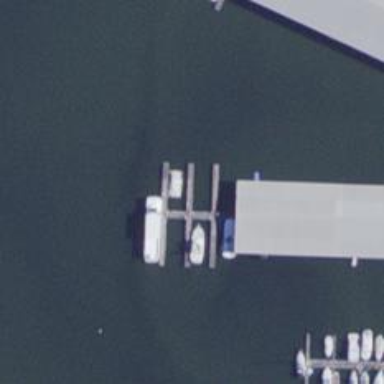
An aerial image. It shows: Man-made pier.